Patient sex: M
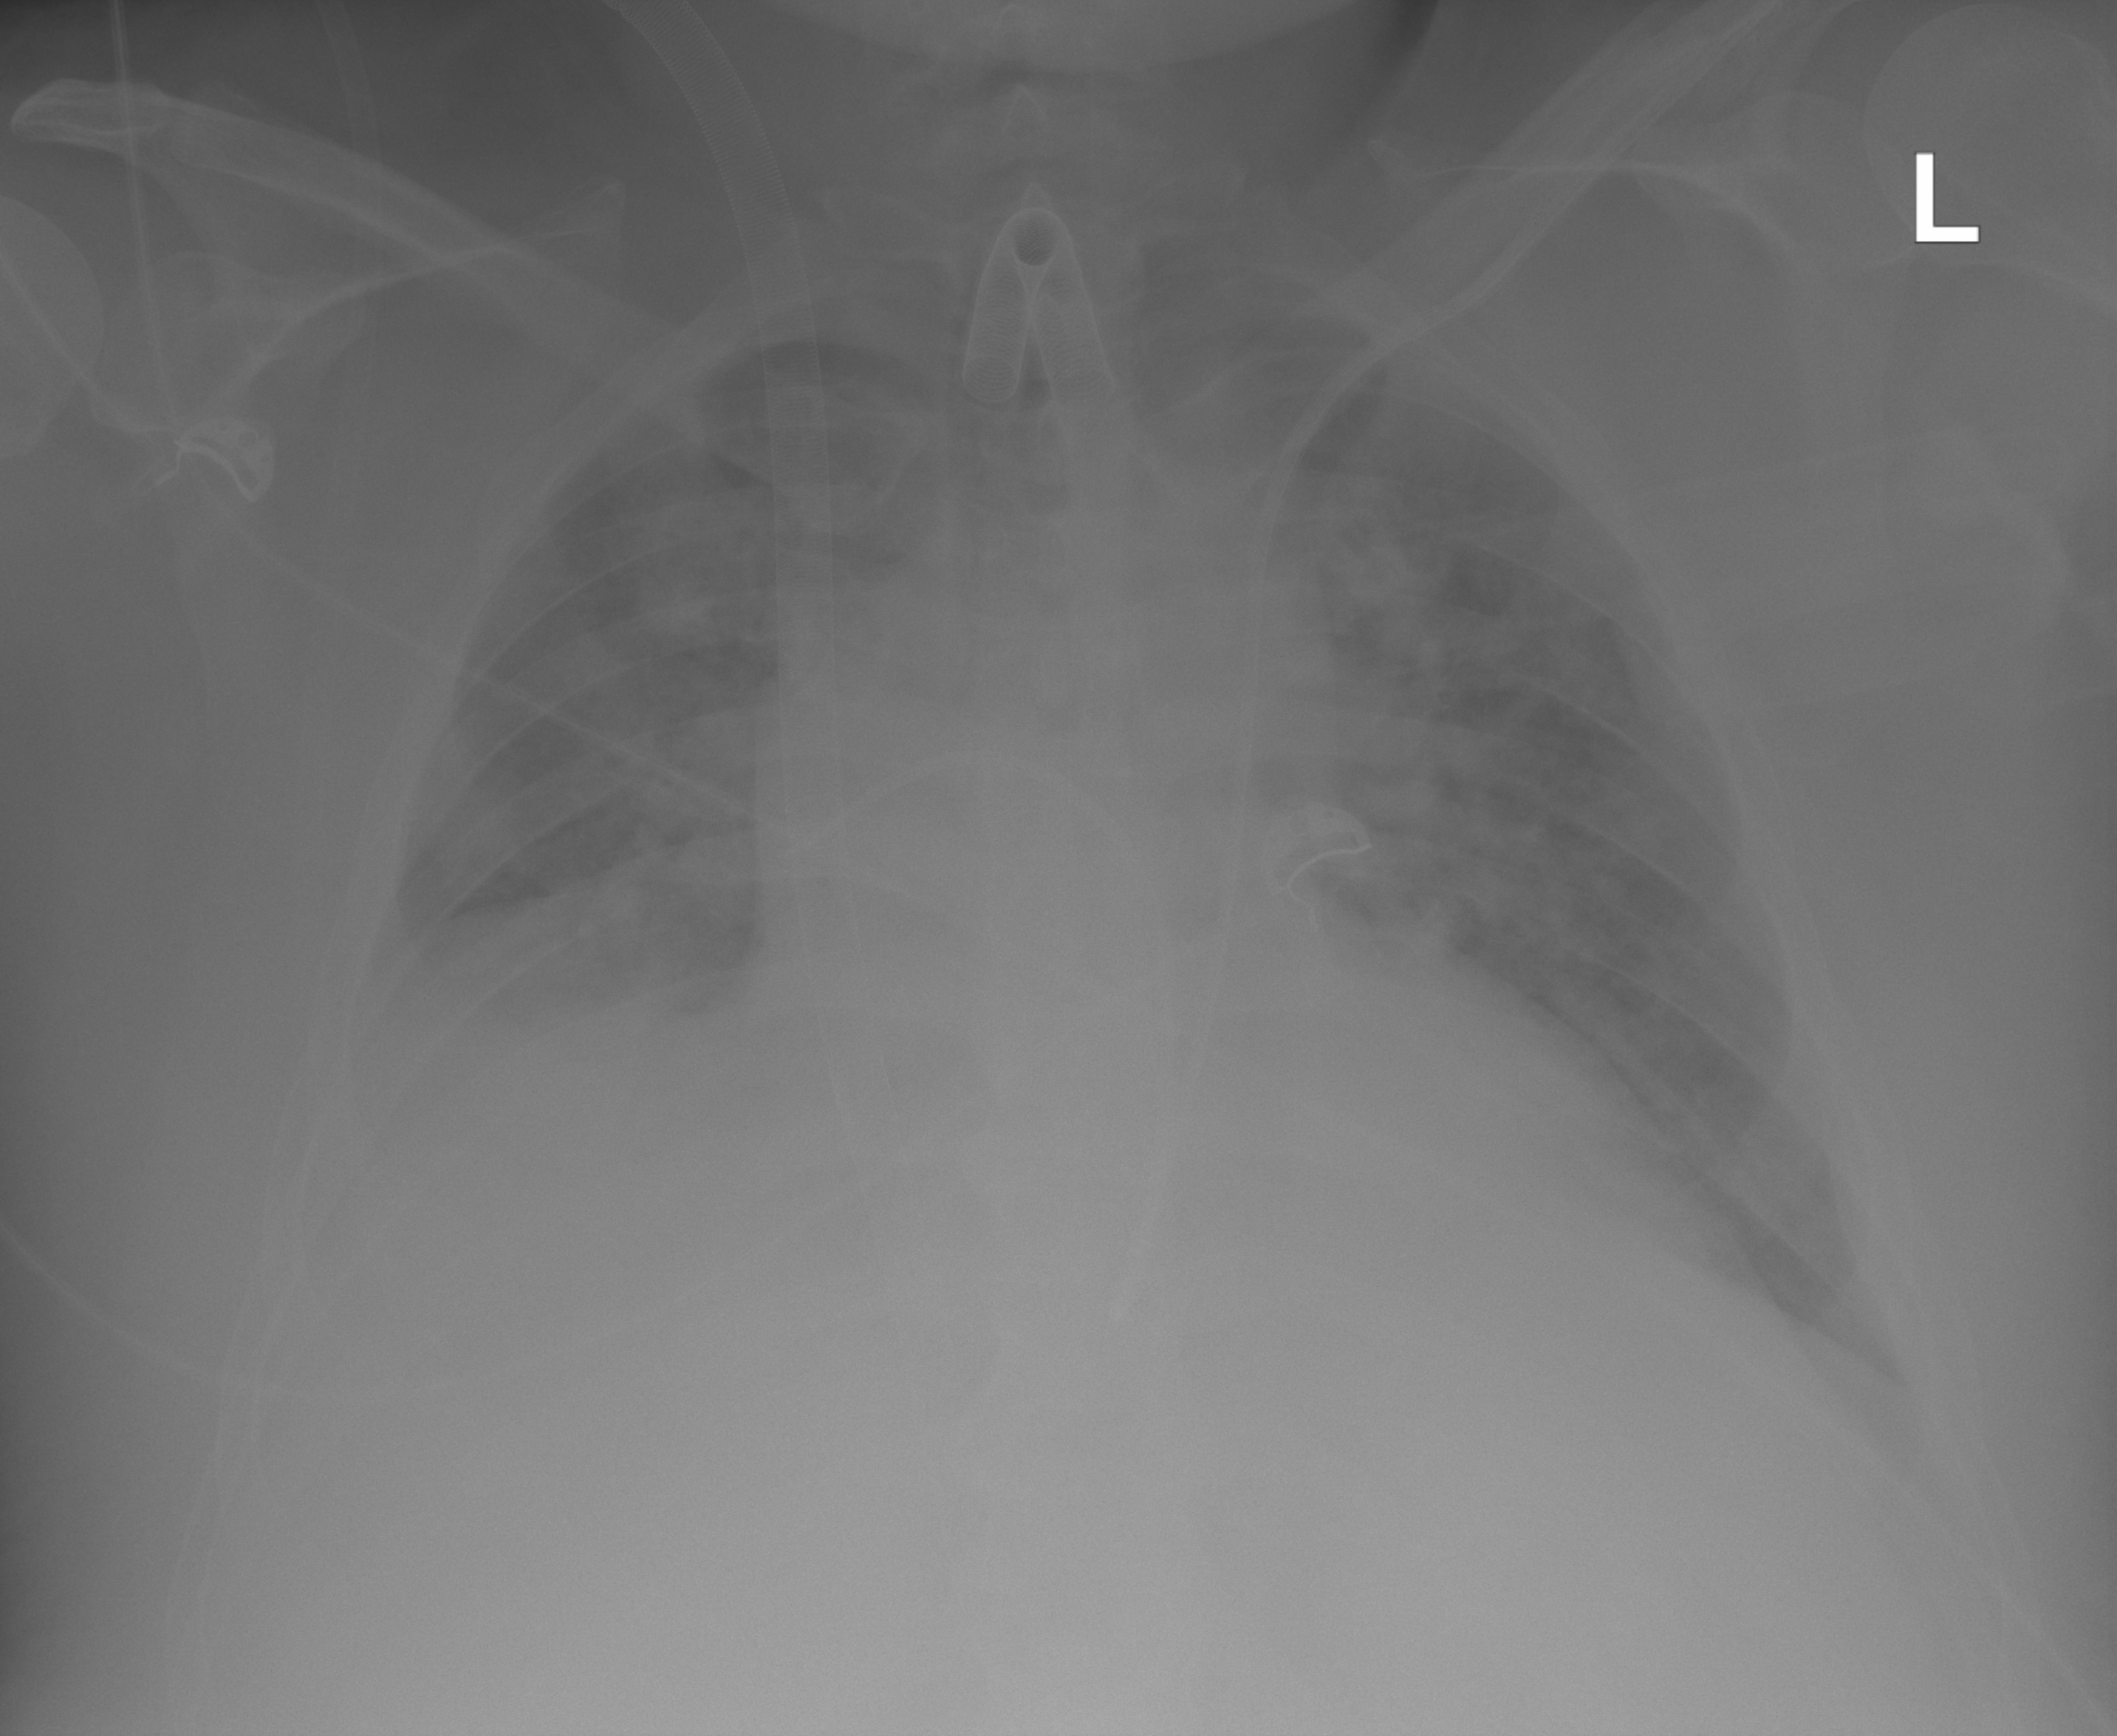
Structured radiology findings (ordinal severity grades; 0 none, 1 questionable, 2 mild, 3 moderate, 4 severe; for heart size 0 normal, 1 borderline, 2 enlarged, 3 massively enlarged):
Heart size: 2
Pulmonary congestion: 0
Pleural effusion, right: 2
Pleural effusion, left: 0
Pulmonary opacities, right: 2
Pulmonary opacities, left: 2
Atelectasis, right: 2
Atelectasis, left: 0